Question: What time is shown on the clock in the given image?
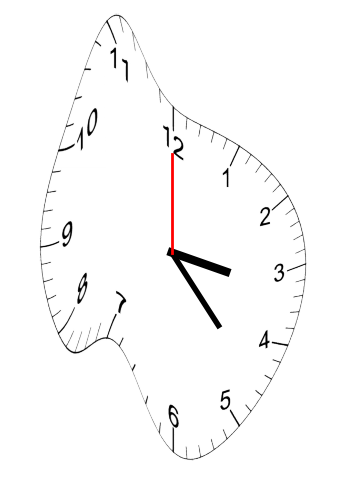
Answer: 03:23:00